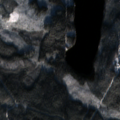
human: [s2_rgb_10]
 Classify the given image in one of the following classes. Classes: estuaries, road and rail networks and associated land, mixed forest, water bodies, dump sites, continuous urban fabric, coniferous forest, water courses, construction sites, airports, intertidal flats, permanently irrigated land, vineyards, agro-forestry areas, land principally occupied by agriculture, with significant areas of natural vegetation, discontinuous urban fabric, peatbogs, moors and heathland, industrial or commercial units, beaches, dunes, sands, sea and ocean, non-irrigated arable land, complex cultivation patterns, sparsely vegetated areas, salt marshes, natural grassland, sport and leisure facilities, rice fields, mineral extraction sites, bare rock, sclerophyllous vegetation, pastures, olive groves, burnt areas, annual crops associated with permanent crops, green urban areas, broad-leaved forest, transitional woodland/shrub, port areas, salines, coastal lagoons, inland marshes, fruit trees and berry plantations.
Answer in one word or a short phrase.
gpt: coniferous forest, mixed forest, transitional woodland/shrub, water bodies